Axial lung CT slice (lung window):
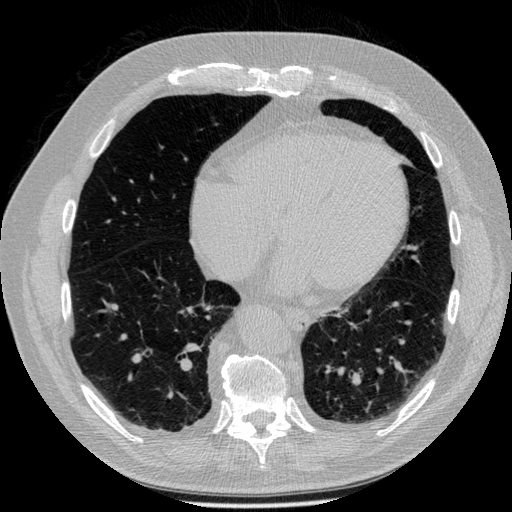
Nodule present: no